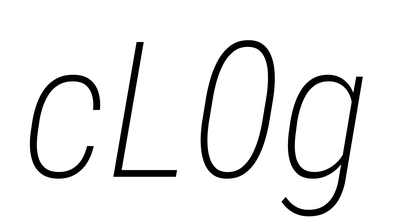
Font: Roboto-Italic_Condensed_ExtraLight_Italic